Question:
Is it possible to "disable" an EditorReference by grain out all elements and adding a watermark over it?
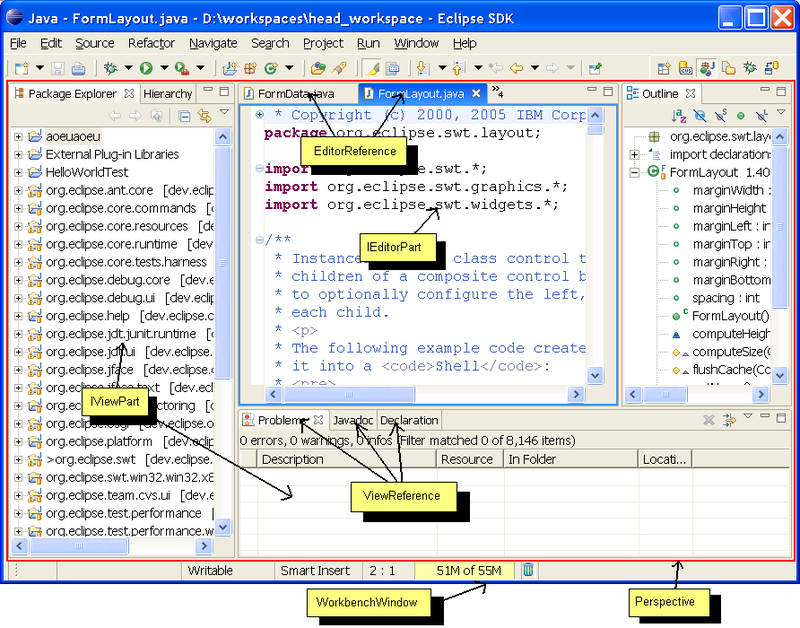
Answer: If you mean for any existing editor in the workbench then, no, it is not possible.
You could probably do it for an editor that you write.